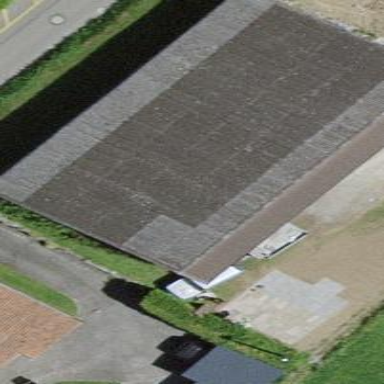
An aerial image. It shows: Group of garages.